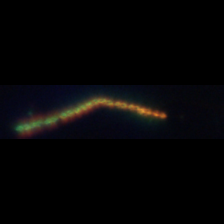
Taxon: Chaetoceros
Group: Diatoms